Question: How can I set the item index of an item in AdvOfficeRadioGroup1 to -1 when I uncheck the checkbox? Unchecking disables the items but the selection is still visible.
Edit :

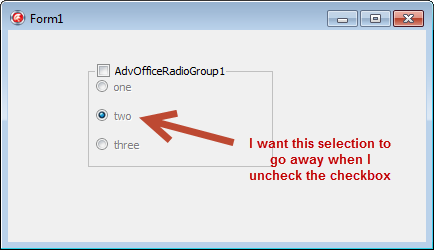
Answer: Attach this code:
'''
PROCEDURE TMainForm.AdvOfficeRadioGroup1CheckBoxClick(Sender : TObject);
BEGIN
IF AdvOfficeRadioGroup1.CheckBox.Checked THEN BEGIN
IF AdvOfficeRadioGroup1.Tag>=0 THEN AdvOfficeRadioGroup1.ItemIndex:=AdvOfficeRadioGroup1.Tag;
AdvOfficeRadioGroup1.Tag:=-1
END ELSE BEGIN
AdvOfficeRadioGroup1.Tag:=AdvOfficeRadioGroup1.ItemIndex;
AdvOfficeRadioGroup1.ItemIndex:=-1
END
END;
'''
to the OnCheckBoxClick event. It will use the AdvOfficeRadioGroup's Tag property to store the previously selected ItemIndex so that it can be restored when you check the checkbox again.